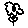
Label: flower